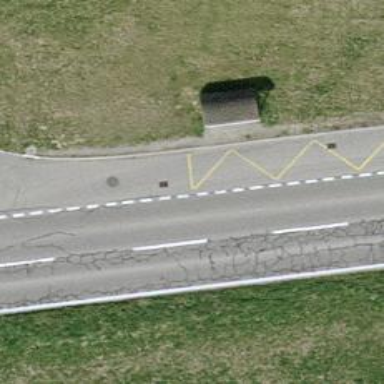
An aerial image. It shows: Bus stop with shelter. It is platform for public transport.